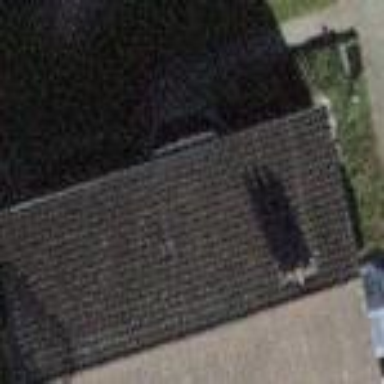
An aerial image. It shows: Building with tiled roof.